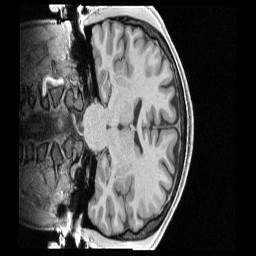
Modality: T1w
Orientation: coronal
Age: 18
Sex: male
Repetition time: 2.4 s
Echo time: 0.00222 s